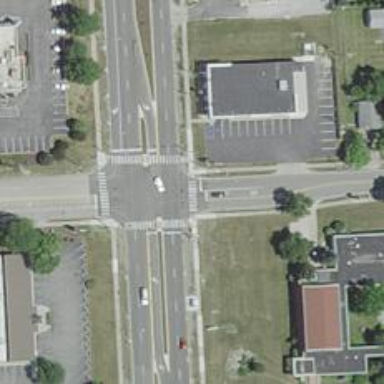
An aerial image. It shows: Marked footway crossing with zebra markings.